Question: I'm using a UICollectionView with Storyboard and trying to subclass the UICollectionViewFlowLayout but it doesn't seem to work.
I've created the subclass 'CollectionViewFlowLayout' :
'''
#import "CollectionViewFlowLayout.h"
@implementation CollectionViewFlowLayout
-(id)init
{
NSLog(@"Init of CollectionViewFlowLayout");
if (!(self = [super init])) return nil;
self.itemSize = CGSizeMake(250, 250);
return self;
}
@end
'''
And in the Storyboard's Identity Inspector I changed the class for the flow layout:

But when I save/build/run, the itemSize is not set at 250 and my NSLog isn't being output.
I've seen in <URL> that you can set the layout in the collectionView controller, but I sort of assumed that wasn't necessary if you set it in the storyboard.
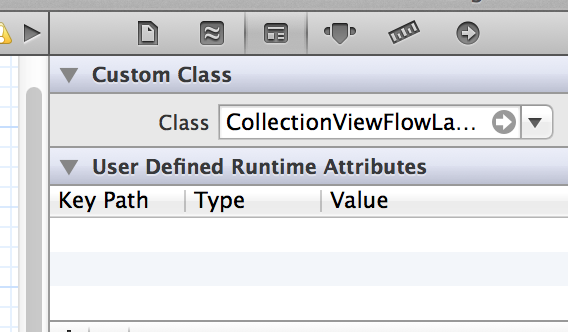
Answer: Objects loaded from the storyboard use 'initWithCoder:', not 'init'. Move your setup code there instead, or have a common method that is called from each initialiser.